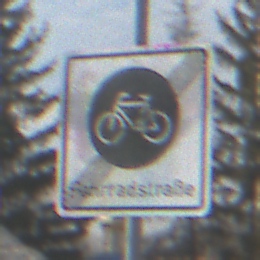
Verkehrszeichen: EndeFahrradstrasse
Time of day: Midday
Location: Outdoor (Suburban)
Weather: PartlyCloudy
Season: NotSpecified
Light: Natural